Field crop: maize
Growth stage: 1
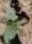
Species: datura